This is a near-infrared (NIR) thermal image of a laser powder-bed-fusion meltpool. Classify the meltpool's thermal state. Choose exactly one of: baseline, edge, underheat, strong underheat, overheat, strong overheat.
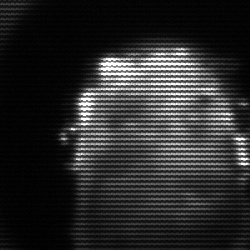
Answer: baseline